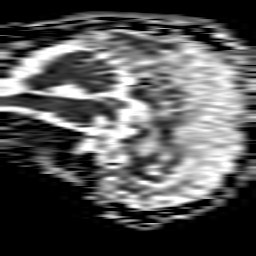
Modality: ADC
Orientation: sagittal
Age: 28
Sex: male
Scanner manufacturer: philips
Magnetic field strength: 1.5 T
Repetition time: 3.359 s
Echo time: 0.09255 s